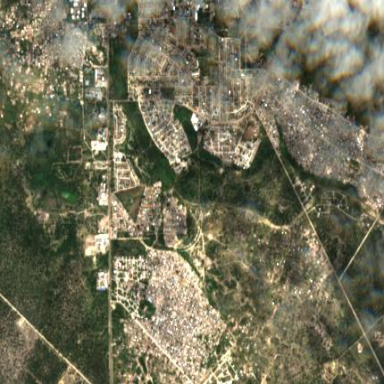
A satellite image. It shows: Residential area.